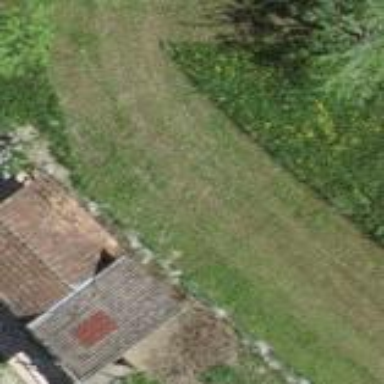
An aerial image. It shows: Barn.